Interaction volume radius: 10 \u00c5
Interaction volume height: 15 \u00c5
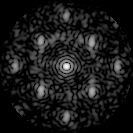
Disorder parameter: 0.4317